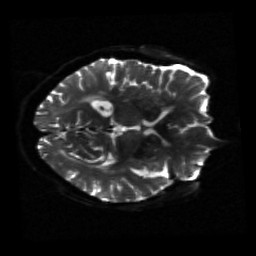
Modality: sbref
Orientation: axial
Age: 63
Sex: female
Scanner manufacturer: siemens
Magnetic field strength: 3 T
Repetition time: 3.23 s
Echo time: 0.0892 s